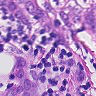
Metastatic tissue present: yes